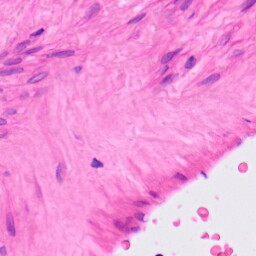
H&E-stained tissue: Lung